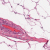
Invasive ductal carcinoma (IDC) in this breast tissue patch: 0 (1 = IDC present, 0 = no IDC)